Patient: sex M, age 64
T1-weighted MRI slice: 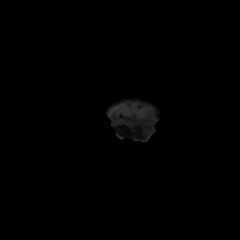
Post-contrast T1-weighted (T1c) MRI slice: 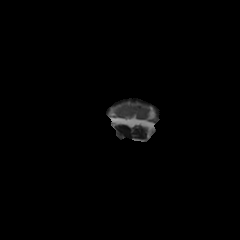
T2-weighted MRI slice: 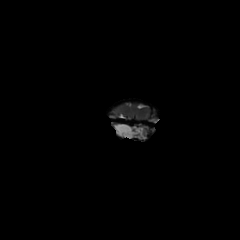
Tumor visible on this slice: no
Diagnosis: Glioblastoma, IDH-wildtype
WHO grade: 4